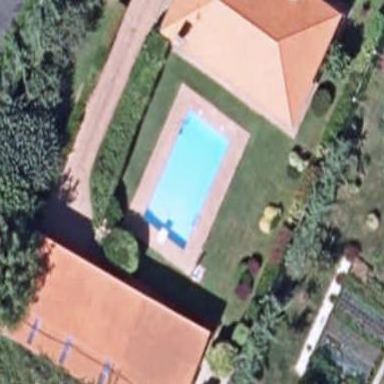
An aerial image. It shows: Swimming pool located in leisure land.